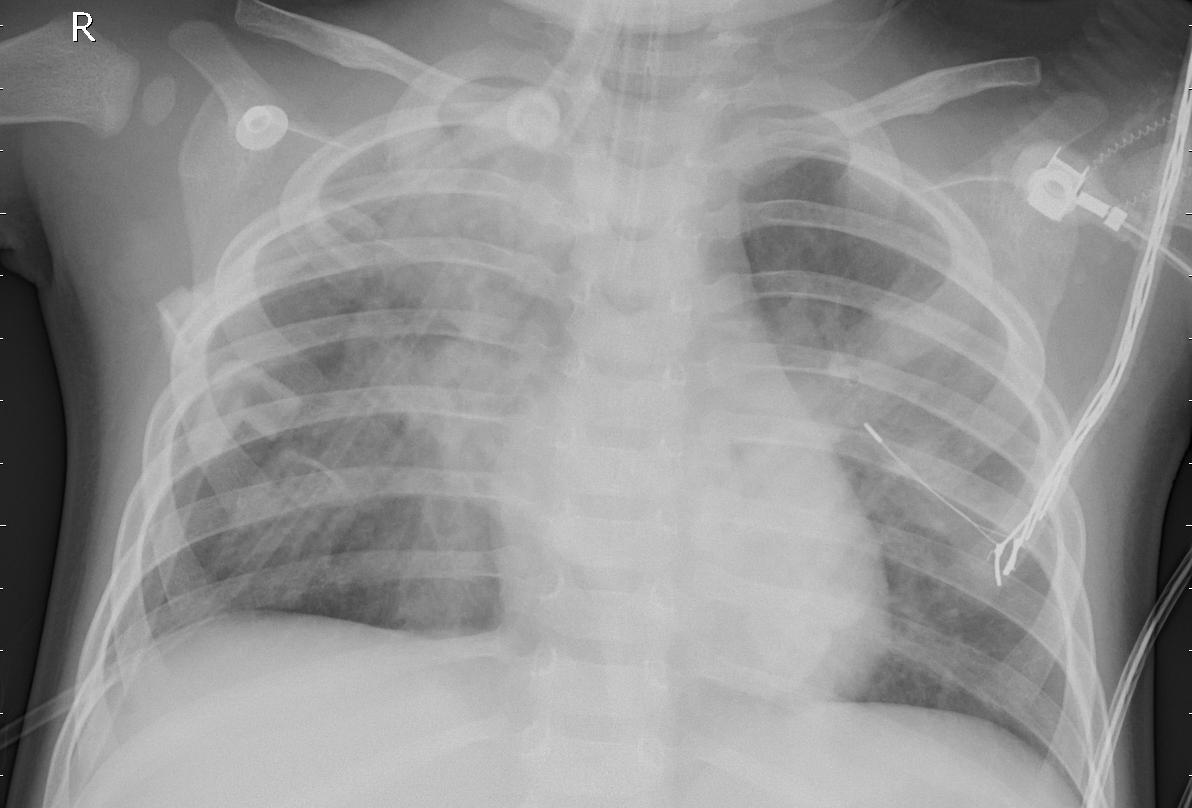
Diagnosis: PNEUMONIA